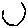
Label: hexagon